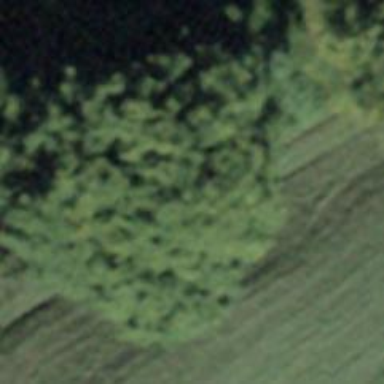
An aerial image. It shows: Row of trees in natural setting.